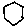
Label: hexagon